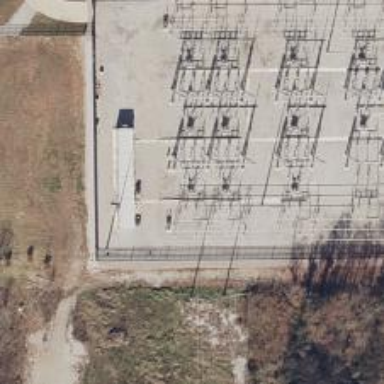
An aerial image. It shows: Switch for power supply.